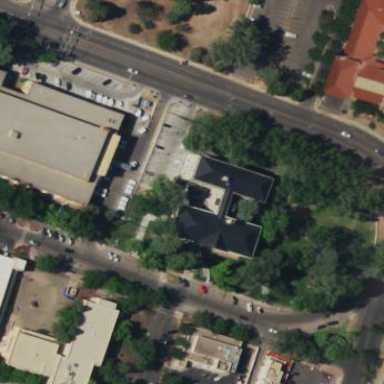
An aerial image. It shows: Courthouse building.